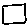
Label: square